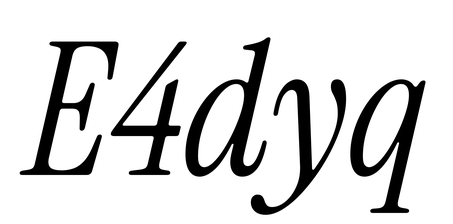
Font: InstrumentSerif-Italic